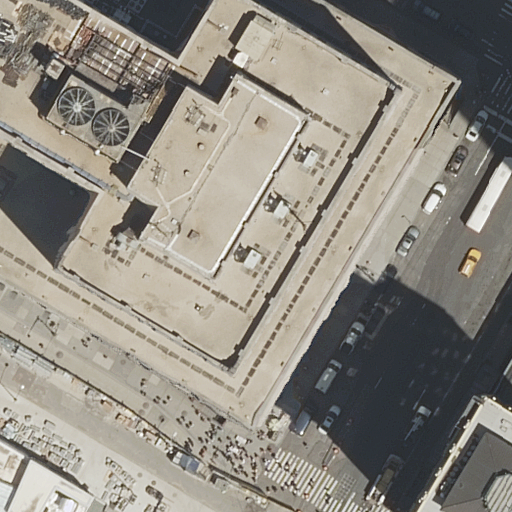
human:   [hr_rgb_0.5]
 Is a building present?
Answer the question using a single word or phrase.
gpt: yes

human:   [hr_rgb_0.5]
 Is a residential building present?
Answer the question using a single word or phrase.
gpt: yes

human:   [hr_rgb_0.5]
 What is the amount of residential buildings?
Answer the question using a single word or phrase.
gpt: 2

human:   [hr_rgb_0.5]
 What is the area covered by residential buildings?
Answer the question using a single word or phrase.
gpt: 2794m2

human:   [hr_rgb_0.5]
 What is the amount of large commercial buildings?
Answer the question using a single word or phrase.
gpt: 0

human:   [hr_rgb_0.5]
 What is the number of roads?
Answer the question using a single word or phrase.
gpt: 6

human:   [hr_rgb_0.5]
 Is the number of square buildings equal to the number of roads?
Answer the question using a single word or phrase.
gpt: no

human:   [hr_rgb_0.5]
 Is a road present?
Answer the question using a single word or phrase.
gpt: yes

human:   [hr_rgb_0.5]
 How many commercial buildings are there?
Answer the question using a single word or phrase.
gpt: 0

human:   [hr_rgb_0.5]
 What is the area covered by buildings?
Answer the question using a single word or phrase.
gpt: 7334m2

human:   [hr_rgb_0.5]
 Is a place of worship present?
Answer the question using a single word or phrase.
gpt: yes

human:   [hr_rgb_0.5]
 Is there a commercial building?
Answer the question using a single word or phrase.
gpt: no

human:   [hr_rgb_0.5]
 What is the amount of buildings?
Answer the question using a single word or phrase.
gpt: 4

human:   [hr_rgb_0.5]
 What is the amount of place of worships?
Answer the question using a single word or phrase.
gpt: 1

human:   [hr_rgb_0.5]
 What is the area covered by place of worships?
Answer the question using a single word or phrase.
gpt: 1687m2

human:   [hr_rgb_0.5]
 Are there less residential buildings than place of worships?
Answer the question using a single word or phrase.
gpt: no

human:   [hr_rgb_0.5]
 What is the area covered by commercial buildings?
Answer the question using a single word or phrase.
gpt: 0m2

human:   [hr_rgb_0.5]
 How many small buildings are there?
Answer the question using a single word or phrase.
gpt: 0

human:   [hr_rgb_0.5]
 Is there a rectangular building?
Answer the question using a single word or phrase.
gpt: yes

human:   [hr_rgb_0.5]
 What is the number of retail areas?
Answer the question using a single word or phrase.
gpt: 1

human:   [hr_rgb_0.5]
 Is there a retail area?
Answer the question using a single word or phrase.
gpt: yes

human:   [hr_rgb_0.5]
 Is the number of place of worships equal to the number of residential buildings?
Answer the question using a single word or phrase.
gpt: no

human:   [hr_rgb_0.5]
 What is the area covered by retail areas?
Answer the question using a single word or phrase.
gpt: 0m2

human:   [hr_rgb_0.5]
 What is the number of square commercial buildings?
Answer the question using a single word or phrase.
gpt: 0

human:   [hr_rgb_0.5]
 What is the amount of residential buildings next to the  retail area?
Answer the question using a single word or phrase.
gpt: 2

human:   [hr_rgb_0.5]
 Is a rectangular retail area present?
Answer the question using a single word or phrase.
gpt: yes

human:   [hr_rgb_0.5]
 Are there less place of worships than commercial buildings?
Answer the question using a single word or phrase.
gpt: no

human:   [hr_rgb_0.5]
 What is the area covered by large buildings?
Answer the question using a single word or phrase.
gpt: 7167m2

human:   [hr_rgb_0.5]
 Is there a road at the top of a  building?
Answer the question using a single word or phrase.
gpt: yes

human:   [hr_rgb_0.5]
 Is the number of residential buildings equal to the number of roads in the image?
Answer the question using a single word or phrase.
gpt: no

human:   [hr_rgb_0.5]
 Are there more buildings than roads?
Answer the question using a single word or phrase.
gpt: no

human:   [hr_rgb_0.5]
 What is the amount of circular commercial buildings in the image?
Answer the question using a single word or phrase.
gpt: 0

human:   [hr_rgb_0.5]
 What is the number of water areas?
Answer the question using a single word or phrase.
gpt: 0

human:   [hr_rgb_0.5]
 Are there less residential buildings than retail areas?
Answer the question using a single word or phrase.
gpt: no

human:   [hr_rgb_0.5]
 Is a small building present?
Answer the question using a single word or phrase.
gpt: no

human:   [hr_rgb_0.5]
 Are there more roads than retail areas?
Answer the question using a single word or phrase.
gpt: yes

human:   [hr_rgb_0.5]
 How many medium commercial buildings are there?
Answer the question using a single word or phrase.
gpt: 0

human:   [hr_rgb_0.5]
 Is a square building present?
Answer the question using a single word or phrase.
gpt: no

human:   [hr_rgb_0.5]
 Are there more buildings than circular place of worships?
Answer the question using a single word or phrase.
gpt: yes

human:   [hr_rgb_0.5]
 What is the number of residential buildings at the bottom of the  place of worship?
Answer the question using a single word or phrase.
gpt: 1

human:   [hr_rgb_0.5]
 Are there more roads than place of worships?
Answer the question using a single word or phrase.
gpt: yes

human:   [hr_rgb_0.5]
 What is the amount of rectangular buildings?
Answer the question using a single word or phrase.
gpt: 2

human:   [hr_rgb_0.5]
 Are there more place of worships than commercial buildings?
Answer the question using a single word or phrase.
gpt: yes

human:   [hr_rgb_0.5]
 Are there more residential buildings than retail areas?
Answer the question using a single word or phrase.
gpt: yes

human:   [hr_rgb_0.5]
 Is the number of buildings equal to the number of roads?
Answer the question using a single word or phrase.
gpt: no

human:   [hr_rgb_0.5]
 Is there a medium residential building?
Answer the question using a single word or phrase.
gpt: yes

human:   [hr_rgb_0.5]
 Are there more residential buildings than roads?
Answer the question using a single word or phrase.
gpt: no

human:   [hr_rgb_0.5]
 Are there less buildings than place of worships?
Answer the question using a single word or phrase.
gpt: no

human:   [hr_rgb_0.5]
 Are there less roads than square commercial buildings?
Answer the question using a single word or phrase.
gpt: no

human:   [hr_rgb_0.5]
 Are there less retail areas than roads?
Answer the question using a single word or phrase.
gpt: yes

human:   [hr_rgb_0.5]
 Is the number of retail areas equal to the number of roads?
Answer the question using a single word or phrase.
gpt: no

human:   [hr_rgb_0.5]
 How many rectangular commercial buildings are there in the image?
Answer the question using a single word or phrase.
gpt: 0

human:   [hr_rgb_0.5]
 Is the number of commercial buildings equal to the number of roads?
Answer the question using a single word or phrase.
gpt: no

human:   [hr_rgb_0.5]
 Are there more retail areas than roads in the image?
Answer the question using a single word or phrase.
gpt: no

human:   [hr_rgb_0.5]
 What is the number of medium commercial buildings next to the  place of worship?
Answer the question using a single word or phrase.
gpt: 0

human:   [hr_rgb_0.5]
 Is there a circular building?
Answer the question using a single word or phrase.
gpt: no

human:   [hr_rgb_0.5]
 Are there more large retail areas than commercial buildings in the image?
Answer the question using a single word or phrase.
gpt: no

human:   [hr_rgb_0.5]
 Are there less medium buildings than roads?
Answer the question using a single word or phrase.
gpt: yes

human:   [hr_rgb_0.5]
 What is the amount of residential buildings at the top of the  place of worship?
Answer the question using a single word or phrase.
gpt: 1

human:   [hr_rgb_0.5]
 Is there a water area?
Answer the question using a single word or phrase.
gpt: no

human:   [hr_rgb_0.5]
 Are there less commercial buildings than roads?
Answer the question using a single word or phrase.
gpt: yes

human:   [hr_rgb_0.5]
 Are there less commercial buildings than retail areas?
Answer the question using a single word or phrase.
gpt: yes

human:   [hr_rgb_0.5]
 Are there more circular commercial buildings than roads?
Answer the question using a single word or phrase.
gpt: no

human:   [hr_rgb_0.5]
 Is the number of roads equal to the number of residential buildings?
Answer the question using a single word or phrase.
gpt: no